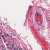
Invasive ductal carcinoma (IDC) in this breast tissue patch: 1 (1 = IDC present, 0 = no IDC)